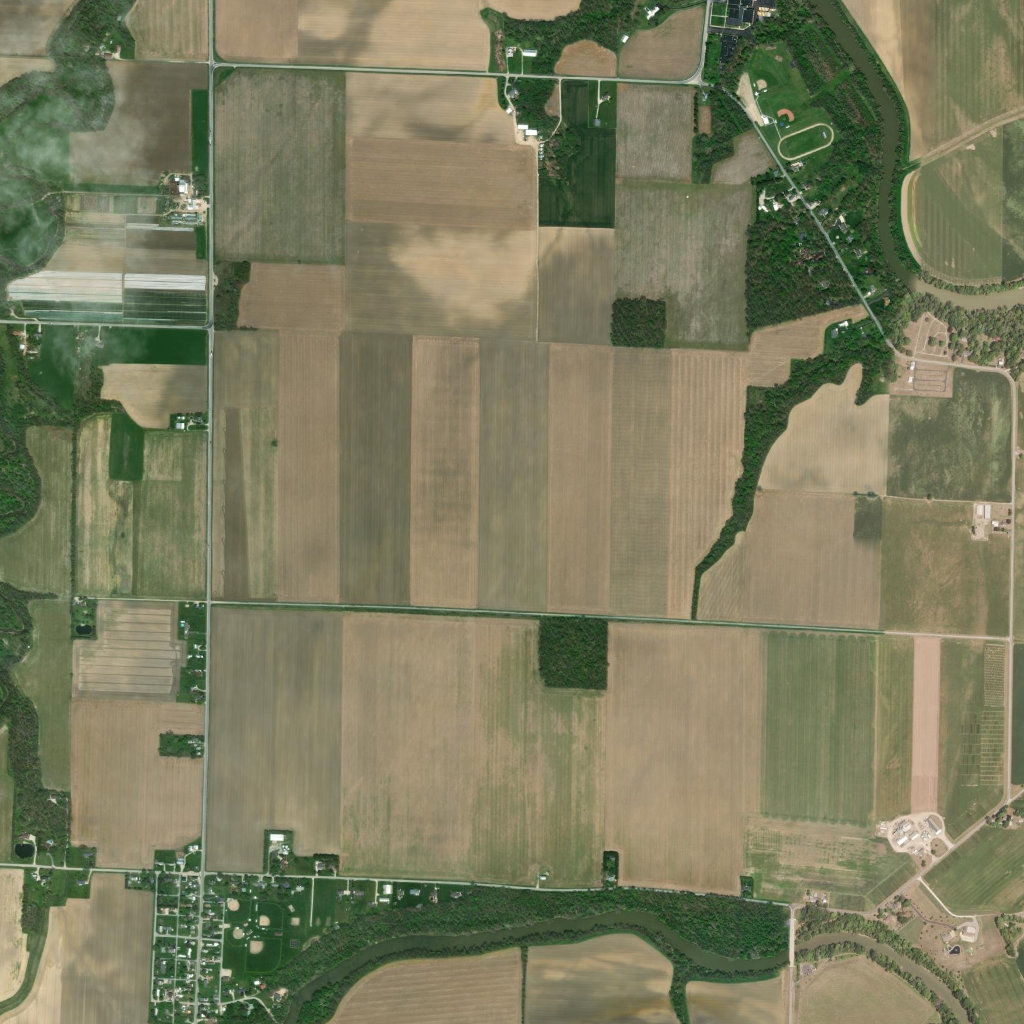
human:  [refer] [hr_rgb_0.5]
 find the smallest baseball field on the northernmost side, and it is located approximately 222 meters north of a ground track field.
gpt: <box>[[73, 6, 76, 9, 0]]</box>